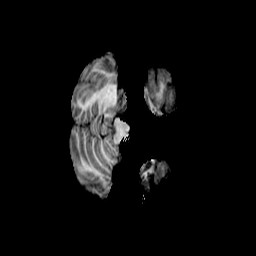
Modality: T1w
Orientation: axial
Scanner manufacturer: ge
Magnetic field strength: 3 T
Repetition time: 0.00766 s
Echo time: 0.003476 s